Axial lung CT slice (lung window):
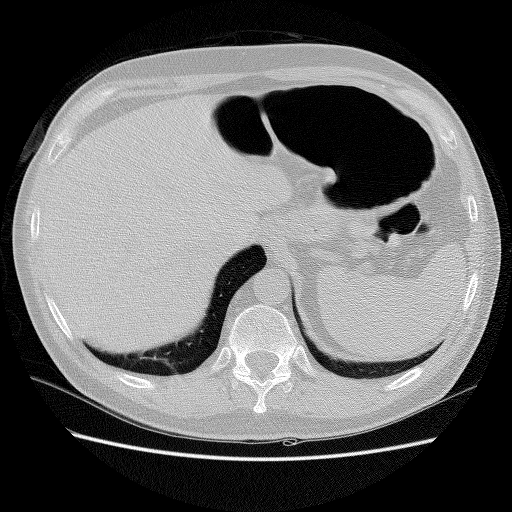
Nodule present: no